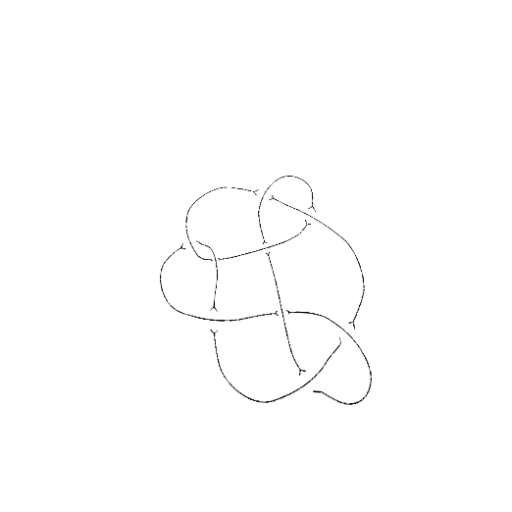
Crossing number: 9